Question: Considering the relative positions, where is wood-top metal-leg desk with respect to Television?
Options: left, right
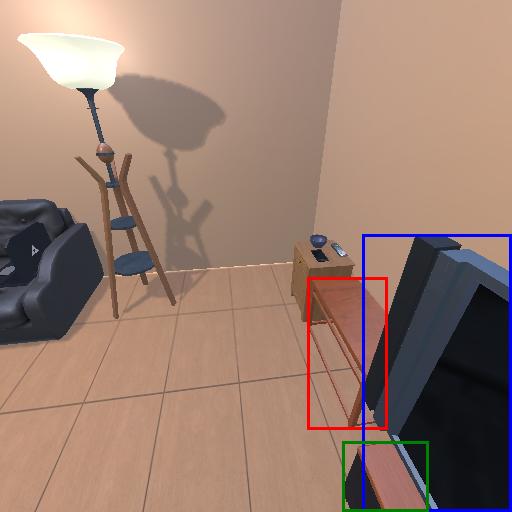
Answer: left